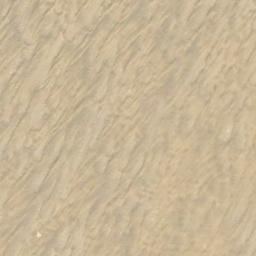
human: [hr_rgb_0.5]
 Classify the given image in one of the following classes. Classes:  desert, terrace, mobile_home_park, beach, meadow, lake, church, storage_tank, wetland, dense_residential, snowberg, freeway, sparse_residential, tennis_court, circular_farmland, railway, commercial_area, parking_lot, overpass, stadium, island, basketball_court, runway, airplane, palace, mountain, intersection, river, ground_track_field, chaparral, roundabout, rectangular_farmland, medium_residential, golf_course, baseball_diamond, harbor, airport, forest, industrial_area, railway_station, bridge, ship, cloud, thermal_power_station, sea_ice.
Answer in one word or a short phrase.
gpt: desert